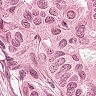
Metastatic tissue present: yes